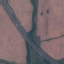
Land use / land cover: Highway